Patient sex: F
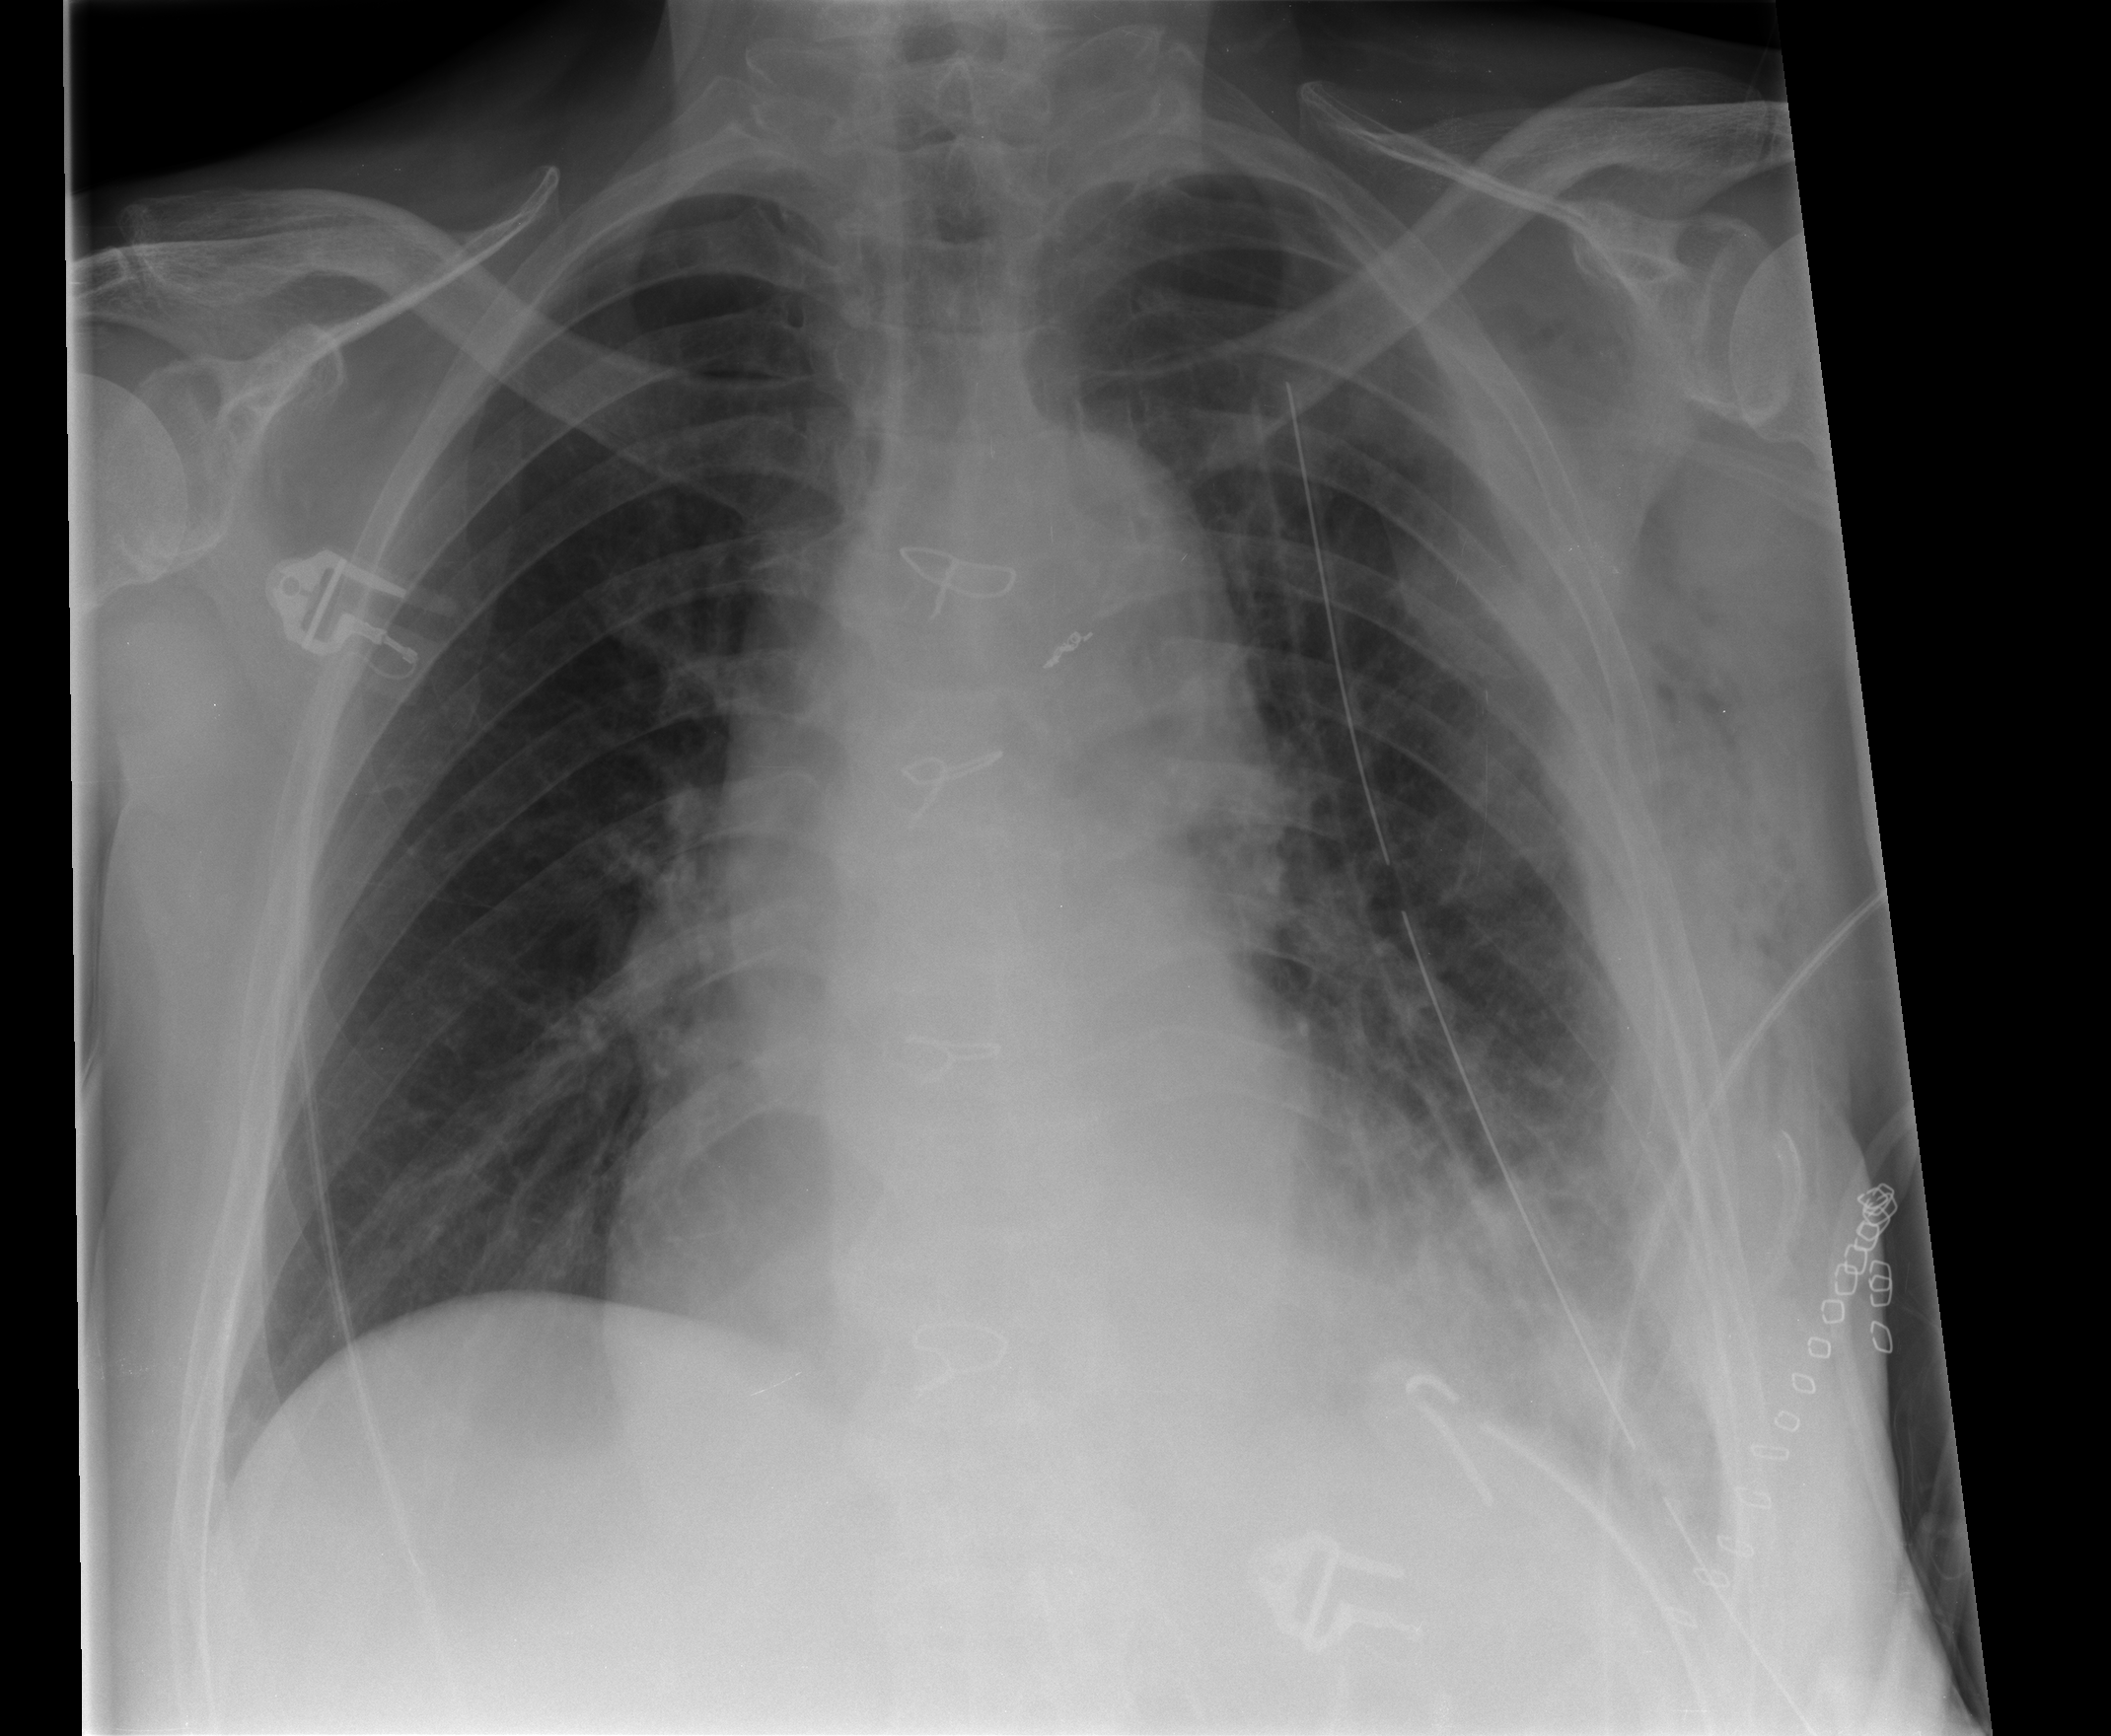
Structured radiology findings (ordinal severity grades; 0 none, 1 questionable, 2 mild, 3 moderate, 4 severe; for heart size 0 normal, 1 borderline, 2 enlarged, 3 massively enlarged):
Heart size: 1
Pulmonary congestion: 0
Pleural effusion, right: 0
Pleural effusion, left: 2
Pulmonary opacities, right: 0
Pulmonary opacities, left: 1
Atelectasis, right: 1
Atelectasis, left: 2